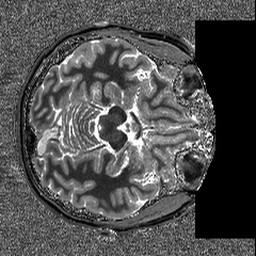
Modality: T1map
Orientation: axial
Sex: female